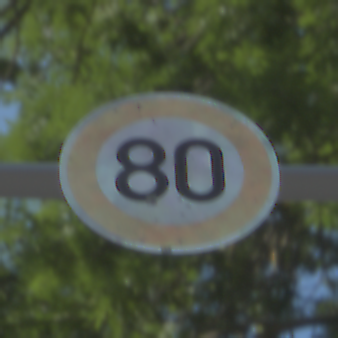
Verkehrszeichen: Geschwindigkeit80
Umgebung: Outdoor, Suburban
Tageszeit: Midday
Wetter: Clear
Licht: Natural
Jahreszeit: NotSpecified
Kontrast: HighContrast